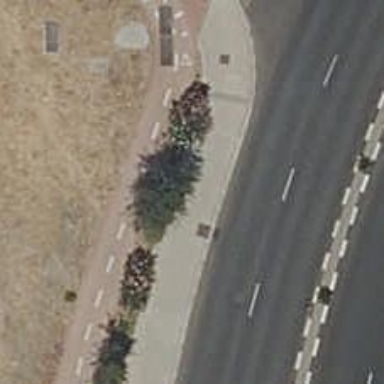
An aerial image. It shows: Sidewalk along the footway.